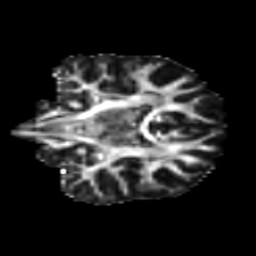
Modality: FA
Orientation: coronal
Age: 18
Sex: female
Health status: ill
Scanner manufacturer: ge
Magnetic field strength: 3 T
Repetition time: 6.776 s
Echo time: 0.0794 s